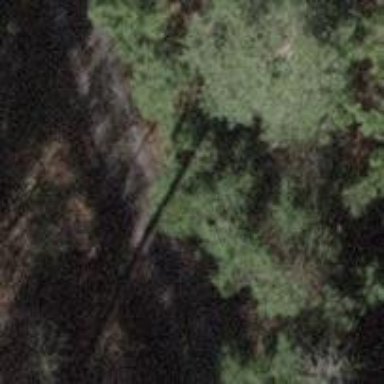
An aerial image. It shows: Pipeline marker.